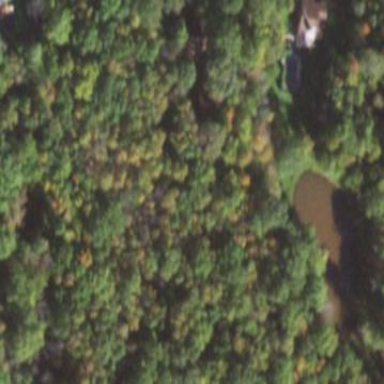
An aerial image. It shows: Peaceful pond surrounded by nature.